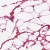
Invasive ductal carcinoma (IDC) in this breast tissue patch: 0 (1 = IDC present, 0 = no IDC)